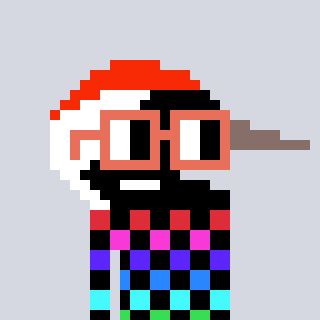
a pixel art character with square orange glasses, a crane-shaped head and a computerblue-colored body on a cool background